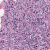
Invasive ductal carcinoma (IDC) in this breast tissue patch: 1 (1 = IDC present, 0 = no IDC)